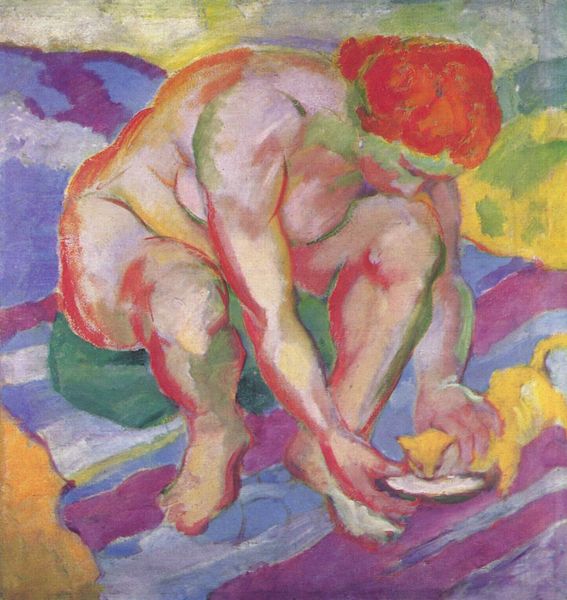
Titel: Akt mit Katze
Künstler: Franz Marc
Standort: München
Institution: Städtische Galerie im Lenbachhaus
Schlagwörter: akt, blau, gemälde, hand, haut, körper, nackt, schatten, weiß, gelb, grob, grün, impressionismus, kirchner, ocker, sitzen, braun, brust, bunt, busen, frau, frisur, grau, haar, licht, nase, ohrring, orange, profil, rücken, türkis, rot, tuch, expressionismus, malerei, teppich, flasche, trinken, arm, arme, gesicht, schale, schüssel, teller, bild, hände, portrait, öl, futter, haare, sitzend, decke, gebeugt, rosa, schulter, beine, schwanz, brüste, farbig, füße, strand, hocke, sitze, fußboden, moderne, farben, farbe, hellgrün, lila, violett, hocker, kissen, dick, gestreift, streifen, stimmung, knie, oberschenkel, hüften, rothaarig, katze, fuss, morgentoilette, füttern, kater, milch, kätzchen, rote haare, üppig, gaugin, stark, fressen, umfassen, gebückt, nackte frau, speck, giessen, karibik, fauvismus, franz marc, marc, hockend, grsu, fauve, zwingen, gelbe katze, körüer, pediküre, 1900, trinkt, blickt, primärfarbenmischung, freie farbwahl